Question: I'm a highschool student, who have only ever coded in Turbo C++. I have no idea how IDEs work, I installed Qt Creator to start learning GUI programming but I can't even get it to run a simple C++ code. I doesn't know what files to include.
NOTE: .
The tutorials I found on YT are confusing and not clear. I have no idea why this is happening. This is my code:
'''
#include<IOSTREAM.H>
#include<CONIO.H>
void main() {
clrscr();
cout << "Hello World!";
getch();
}
'''
I did build all, then run but I got this Issue:
> No rule to make target 'all'. Stop.
Screenshot of Qt Creator

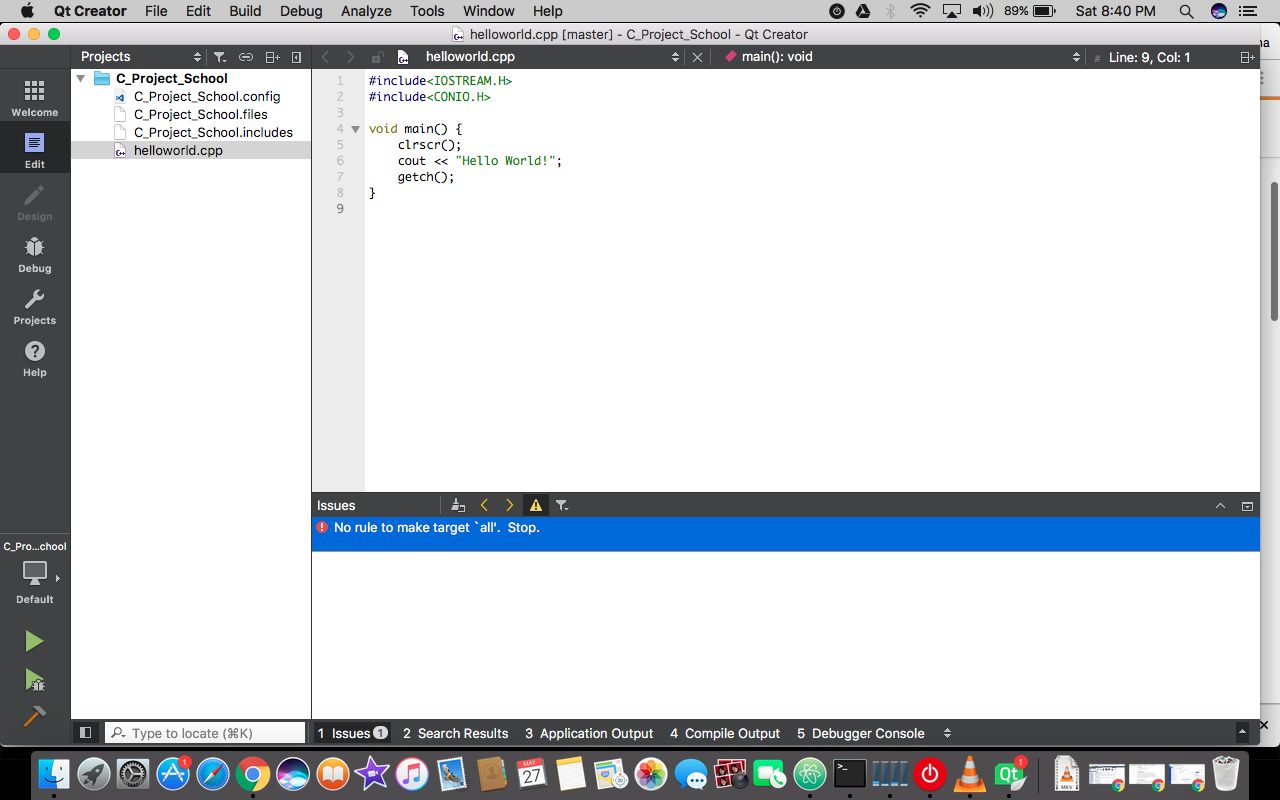
Answer: 1. clrscr() is Windows specific (or is it Turbo C++ specific - I forget), in any case; don't use it.
2. cout should be std::cout.
3. you should include "iostream" not those obsolete ".h" versions (besides, the header names are lowercase, not uppercase).
4. void main is not valid. main always returns int.
Note: these bugs have to do with Qt nor qtcreator. They are just, plain and simple, bugs in your code. Read Qt documentation and try out some tutorials.